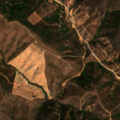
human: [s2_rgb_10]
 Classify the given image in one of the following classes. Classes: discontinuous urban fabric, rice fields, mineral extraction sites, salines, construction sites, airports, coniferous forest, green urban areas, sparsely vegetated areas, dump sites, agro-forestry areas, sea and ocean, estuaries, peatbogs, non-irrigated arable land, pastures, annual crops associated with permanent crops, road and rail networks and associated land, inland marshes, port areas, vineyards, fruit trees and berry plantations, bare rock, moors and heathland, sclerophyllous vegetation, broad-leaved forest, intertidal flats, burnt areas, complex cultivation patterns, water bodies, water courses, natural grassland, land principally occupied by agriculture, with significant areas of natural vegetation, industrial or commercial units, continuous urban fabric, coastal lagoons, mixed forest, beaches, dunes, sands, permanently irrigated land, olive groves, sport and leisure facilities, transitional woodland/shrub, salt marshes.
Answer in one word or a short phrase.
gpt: land principally occupied by agriculture, with significant areas of natural vegetation, broad-leaved forest, sclerophyllous vegetation, transitional woodland/shrub